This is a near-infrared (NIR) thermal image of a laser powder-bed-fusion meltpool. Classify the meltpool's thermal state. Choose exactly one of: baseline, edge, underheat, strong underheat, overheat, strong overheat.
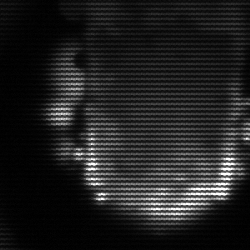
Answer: baseline